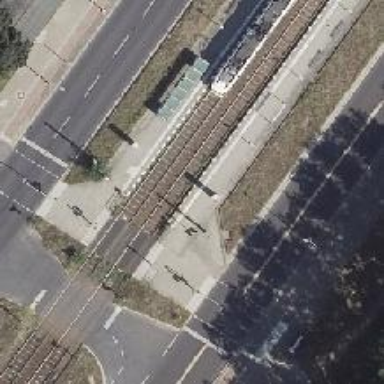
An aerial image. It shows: Tram stop position for public transport.